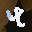
Label: 4